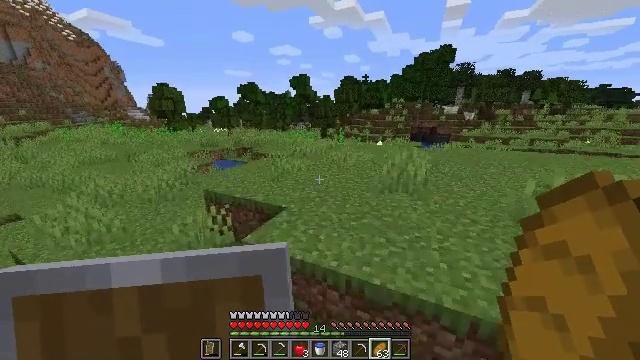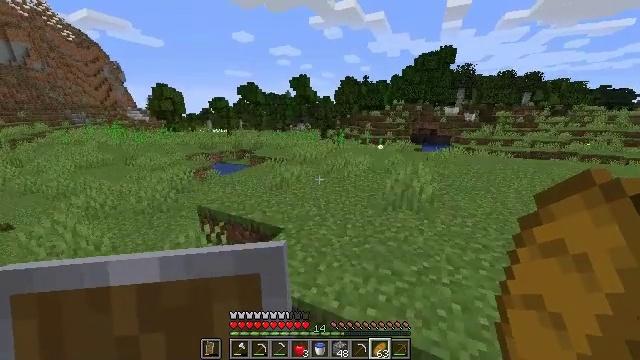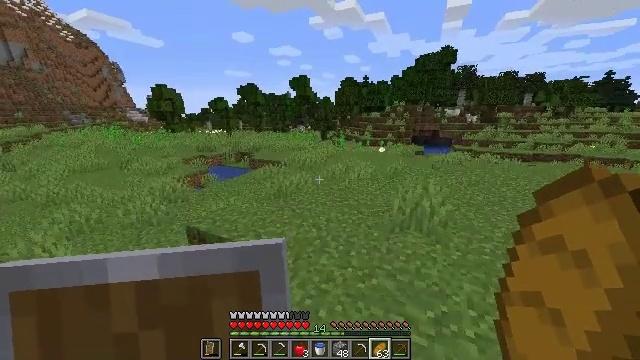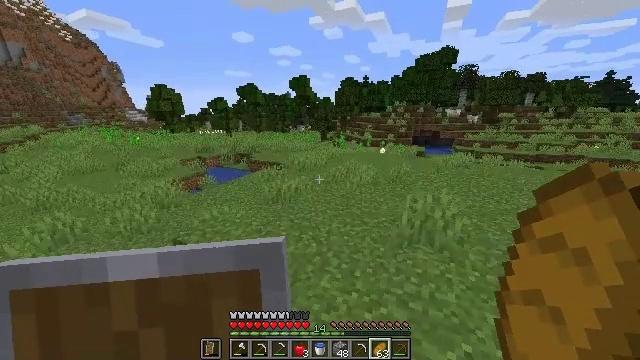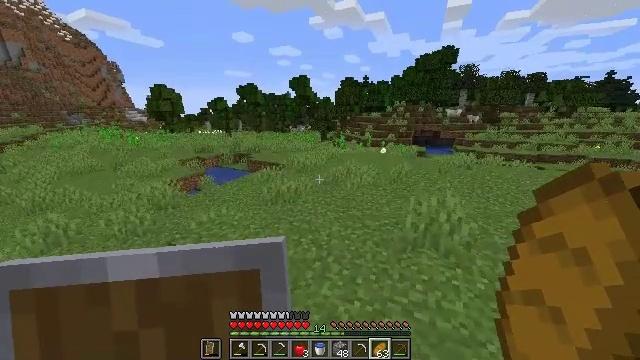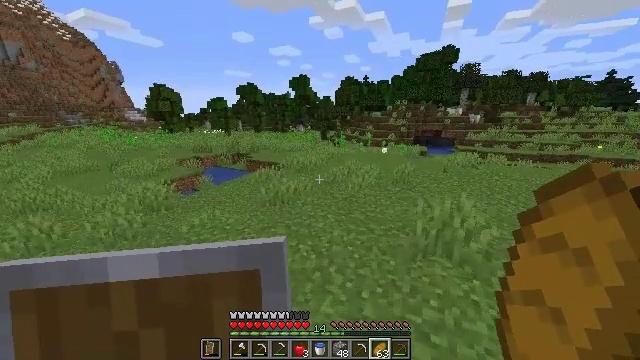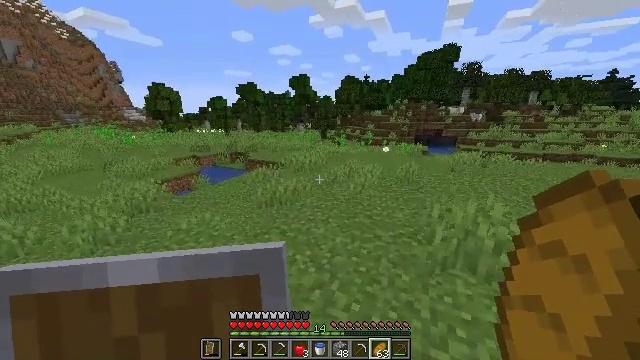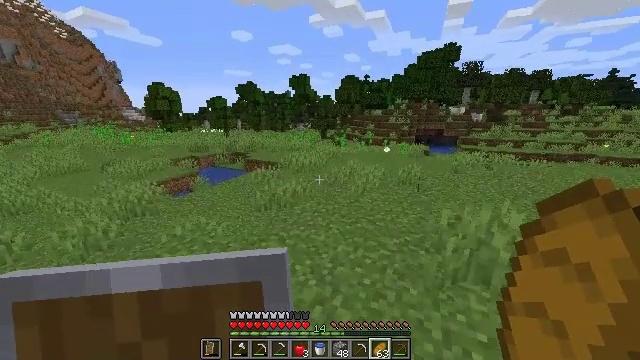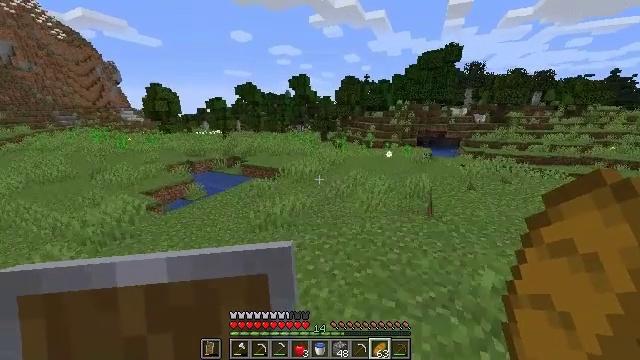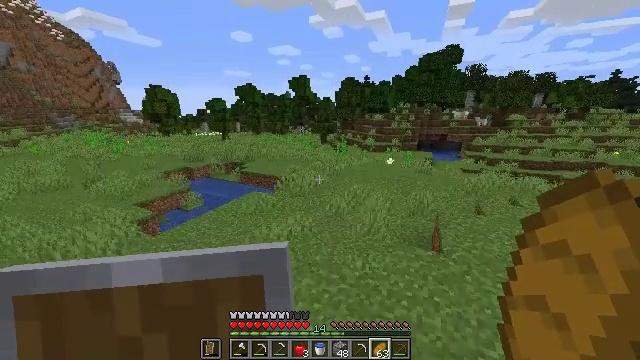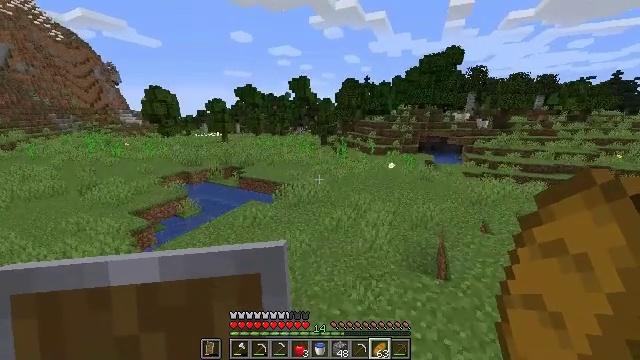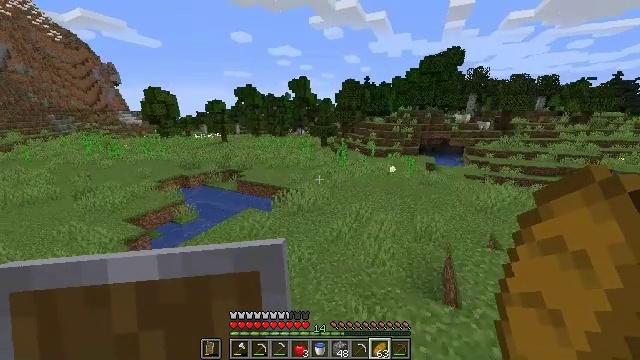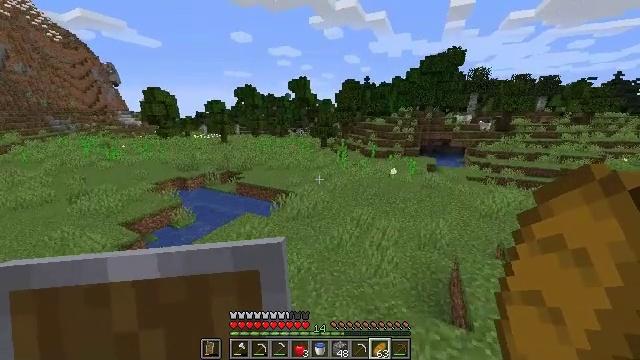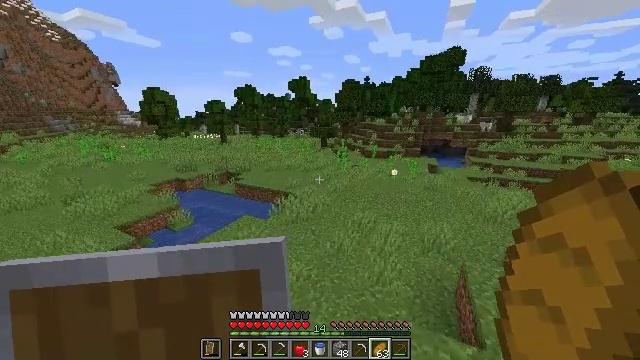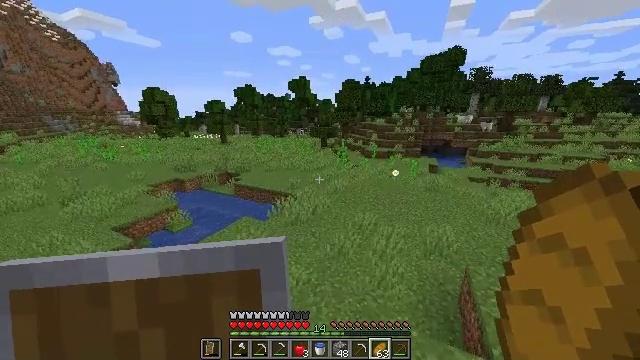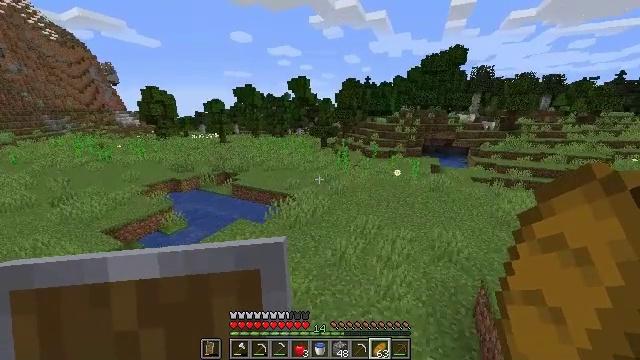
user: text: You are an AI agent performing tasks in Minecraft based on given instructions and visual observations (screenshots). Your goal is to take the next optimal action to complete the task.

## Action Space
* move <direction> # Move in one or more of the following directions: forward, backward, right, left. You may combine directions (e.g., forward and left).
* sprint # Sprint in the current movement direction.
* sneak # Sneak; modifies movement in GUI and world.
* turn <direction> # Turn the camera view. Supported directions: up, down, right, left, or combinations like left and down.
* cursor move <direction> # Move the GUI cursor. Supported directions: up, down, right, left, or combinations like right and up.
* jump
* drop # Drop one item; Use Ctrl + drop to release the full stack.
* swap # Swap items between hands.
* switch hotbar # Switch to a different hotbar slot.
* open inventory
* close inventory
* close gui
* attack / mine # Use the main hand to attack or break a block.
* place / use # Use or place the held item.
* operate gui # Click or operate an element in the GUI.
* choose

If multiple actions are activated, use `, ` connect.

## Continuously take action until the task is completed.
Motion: motion action
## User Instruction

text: Attack the hay block to get hay.
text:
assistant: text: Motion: move forward, sprint, jump
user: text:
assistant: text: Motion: move forward, sprint, jump
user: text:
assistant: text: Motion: move forward, sprint, jump
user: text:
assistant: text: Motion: move forward, sprint, jump
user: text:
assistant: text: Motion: move forward, sprint, jump
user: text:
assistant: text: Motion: move forward, sprint, jump
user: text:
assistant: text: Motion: move forward, sprint, jump
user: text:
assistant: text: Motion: move forward, sprint, jump
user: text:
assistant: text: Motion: move forward, sprint, jump
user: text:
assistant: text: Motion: move forward, sprint, jump
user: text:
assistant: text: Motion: move forward, sprint, jump
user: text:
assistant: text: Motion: move forward, sprint, jump
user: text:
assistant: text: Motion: move forward, sprint, jump
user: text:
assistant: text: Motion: move forward, sprint, jump
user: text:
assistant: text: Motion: move forward, sprint, jump
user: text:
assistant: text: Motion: move forward, sprint, jump
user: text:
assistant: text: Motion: move forward, sprint, jump
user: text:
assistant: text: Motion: move forward, sprint, jump
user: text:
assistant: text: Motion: move forward, sprint, jump
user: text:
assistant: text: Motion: move forward, sprint, jump
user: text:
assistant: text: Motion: move forward, sprint, jump
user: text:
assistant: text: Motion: move forward, sprint, jump
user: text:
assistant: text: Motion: move forward, jump
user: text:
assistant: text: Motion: move forward, turn right and down, jump
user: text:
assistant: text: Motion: move forward, jump
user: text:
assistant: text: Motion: move forward, jump
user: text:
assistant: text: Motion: move forward, jump
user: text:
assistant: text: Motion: move forward, jump
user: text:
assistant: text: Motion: move forward, jump
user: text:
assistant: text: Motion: move forward, jump